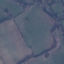
Land use / land cover class: Pasture